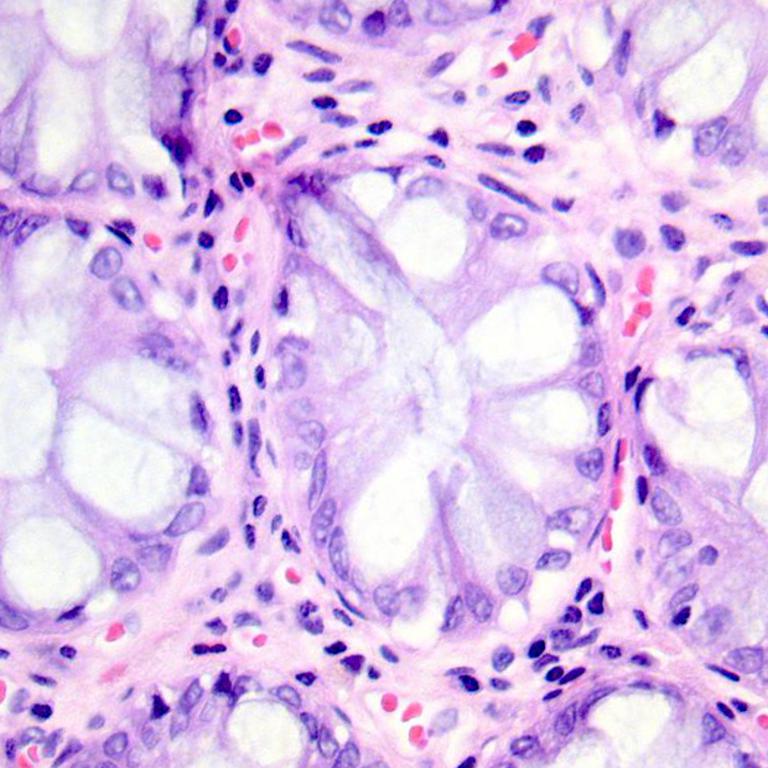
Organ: colon
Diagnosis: benign